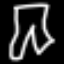
Label: pants